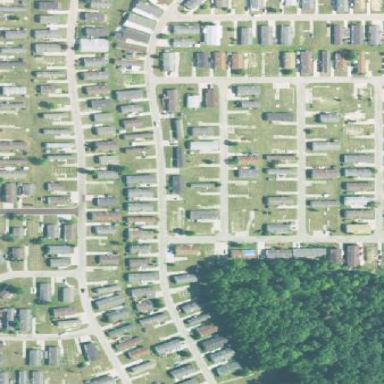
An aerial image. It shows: Residential area known as trailer park.